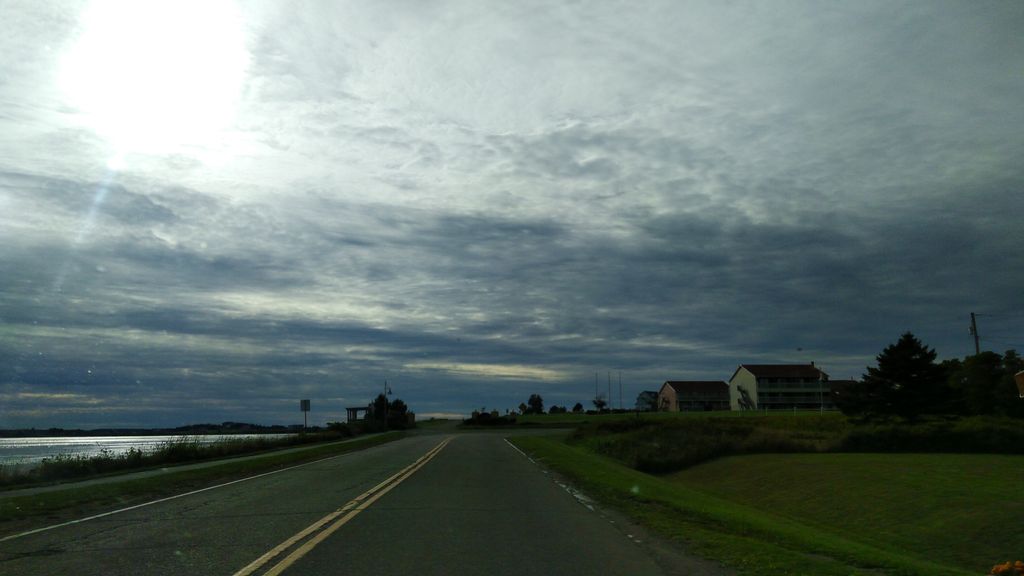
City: charlottetown